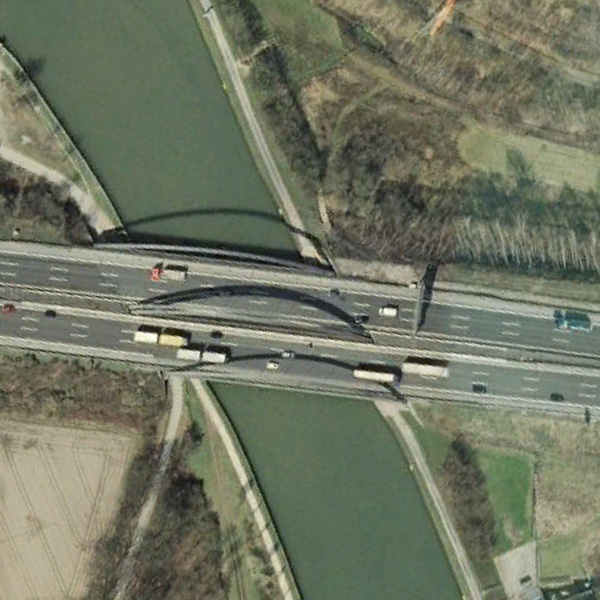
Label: Bridge